Explain the disparities between the first and second image.
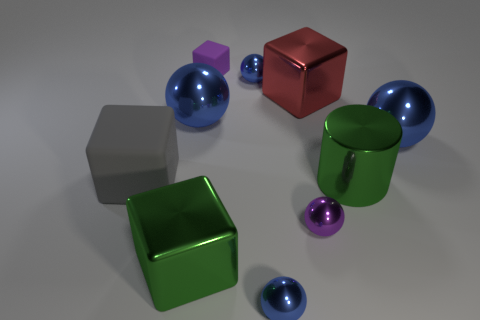
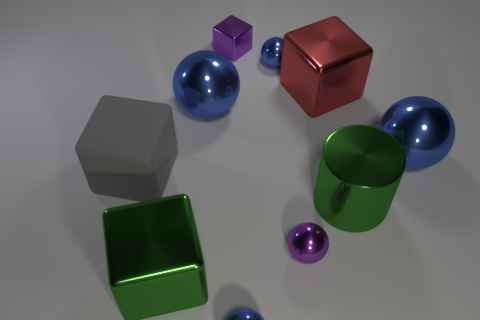
the tiny rubber object became metal
the tiny block turned metal
the purple matte cube changed to shiny
the purple cube turned shiny
the small purple rubber block behind the big red cube became shiny
the tiny purple matte block that is behind the large gray rubber object became metallic
the small purple rubber object changed to metallic
the small purple rubber cube behind the big matte block changed to shiny
the tiny purple matte block behind the gray rubber block became metal